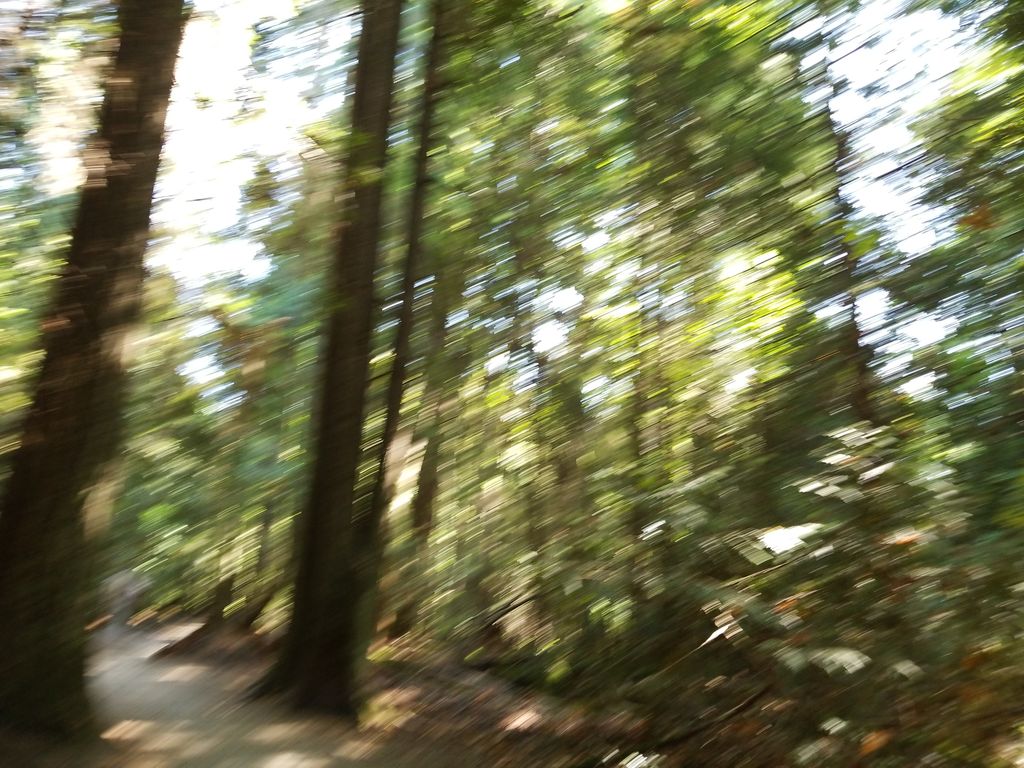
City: vancouver